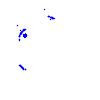
Particle: pion